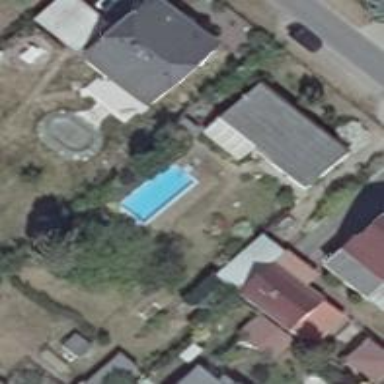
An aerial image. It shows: Swimming pool located in leisure land.